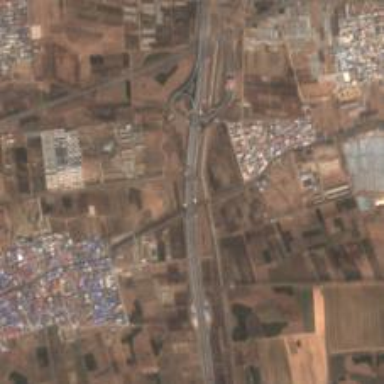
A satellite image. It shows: Motorway junction.